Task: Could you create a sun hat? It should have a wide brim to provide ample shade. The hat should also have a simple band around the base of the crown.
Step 67:
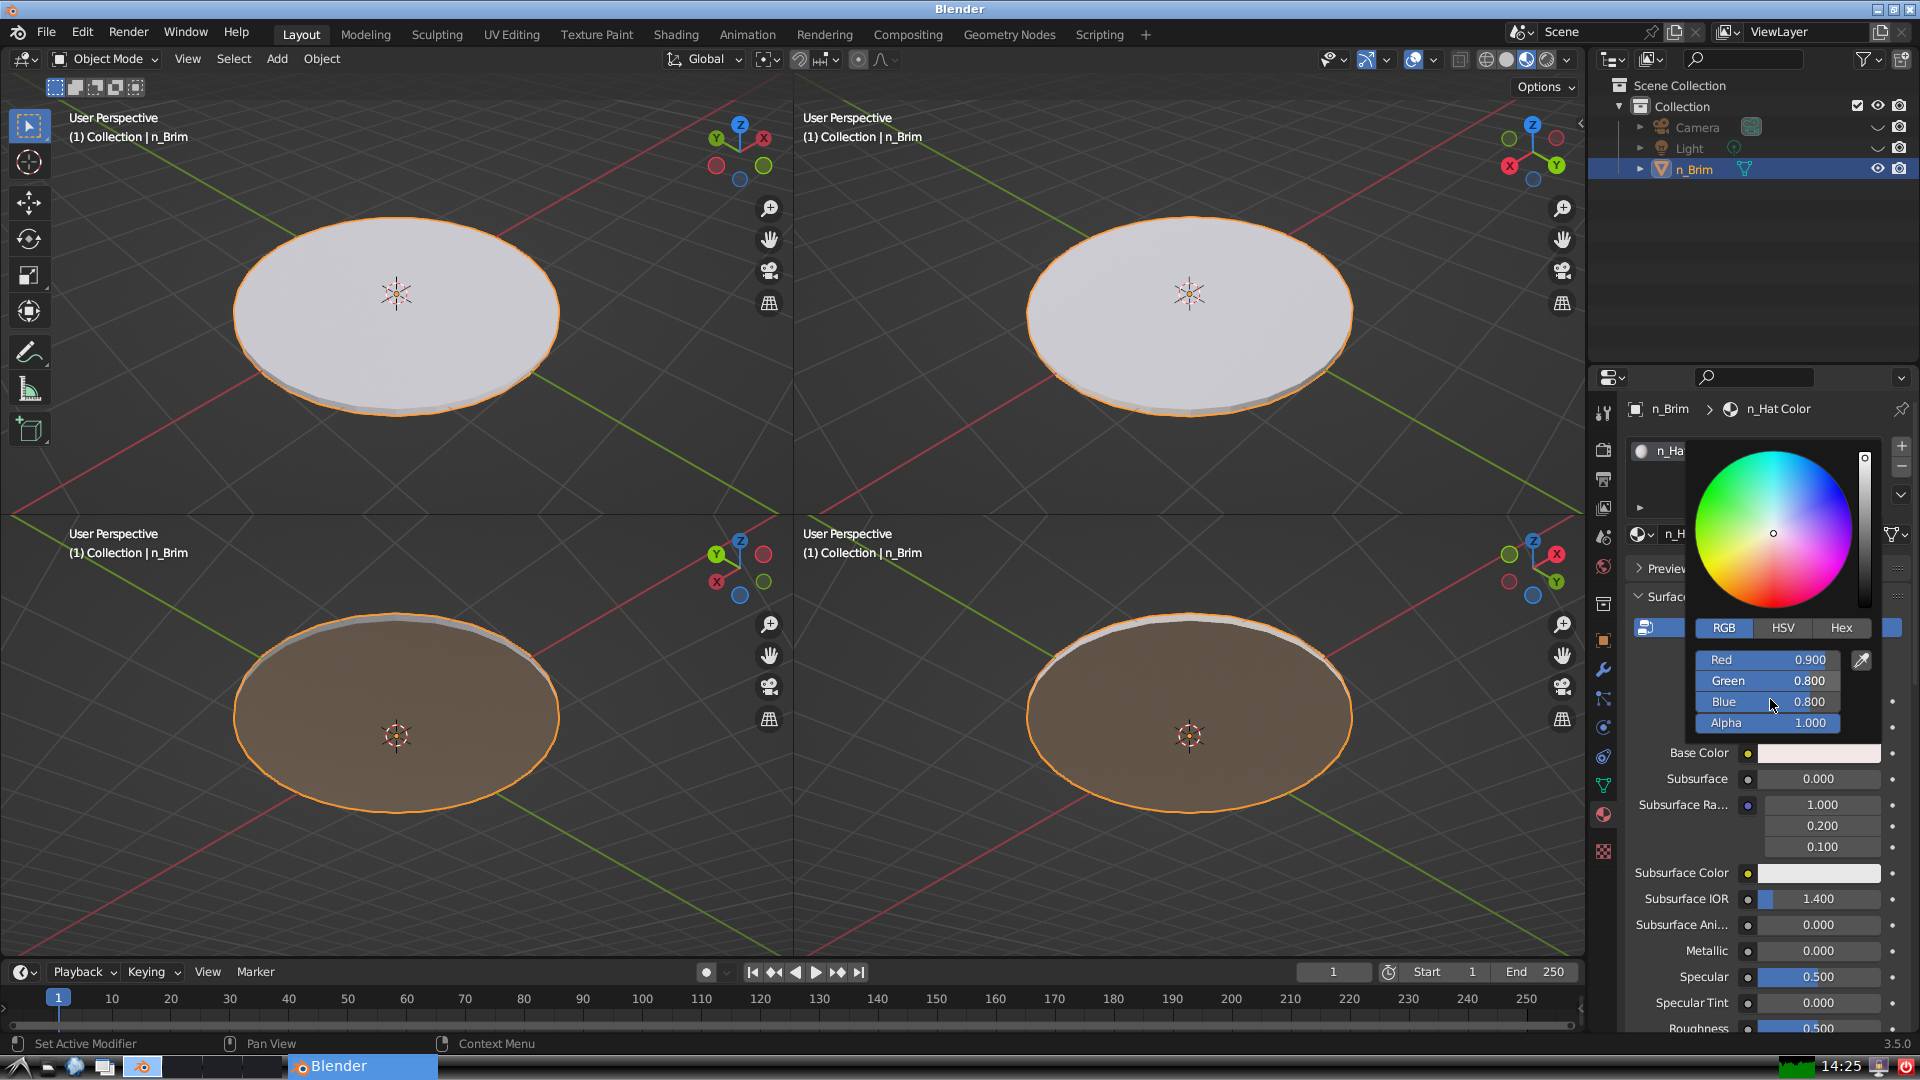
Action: click: no